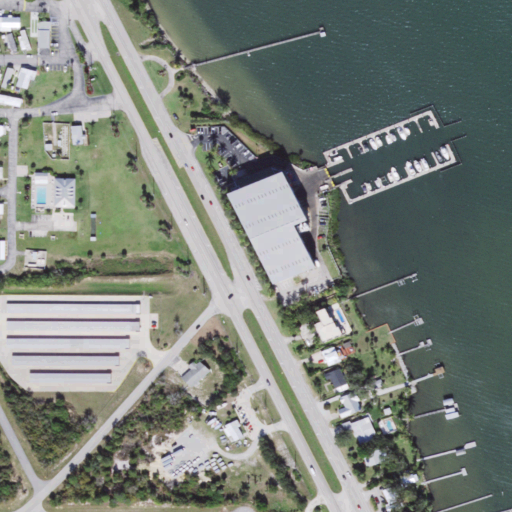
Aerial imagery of cape in Florida named Sand Point containing open water, low intensity development, medium intensity development, high intensity development, and open development